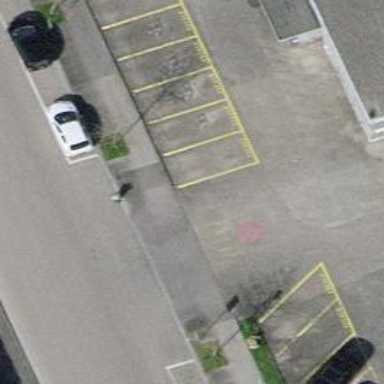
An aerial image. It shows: Parking aisle road with sidewalk.